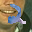
Label: 2